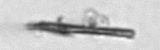
Label: fiber_TAG_external_detritus